Question:
As show in photo that AVD is running but not showing in Android running devices.
what is the issue?
how can i fix it ?
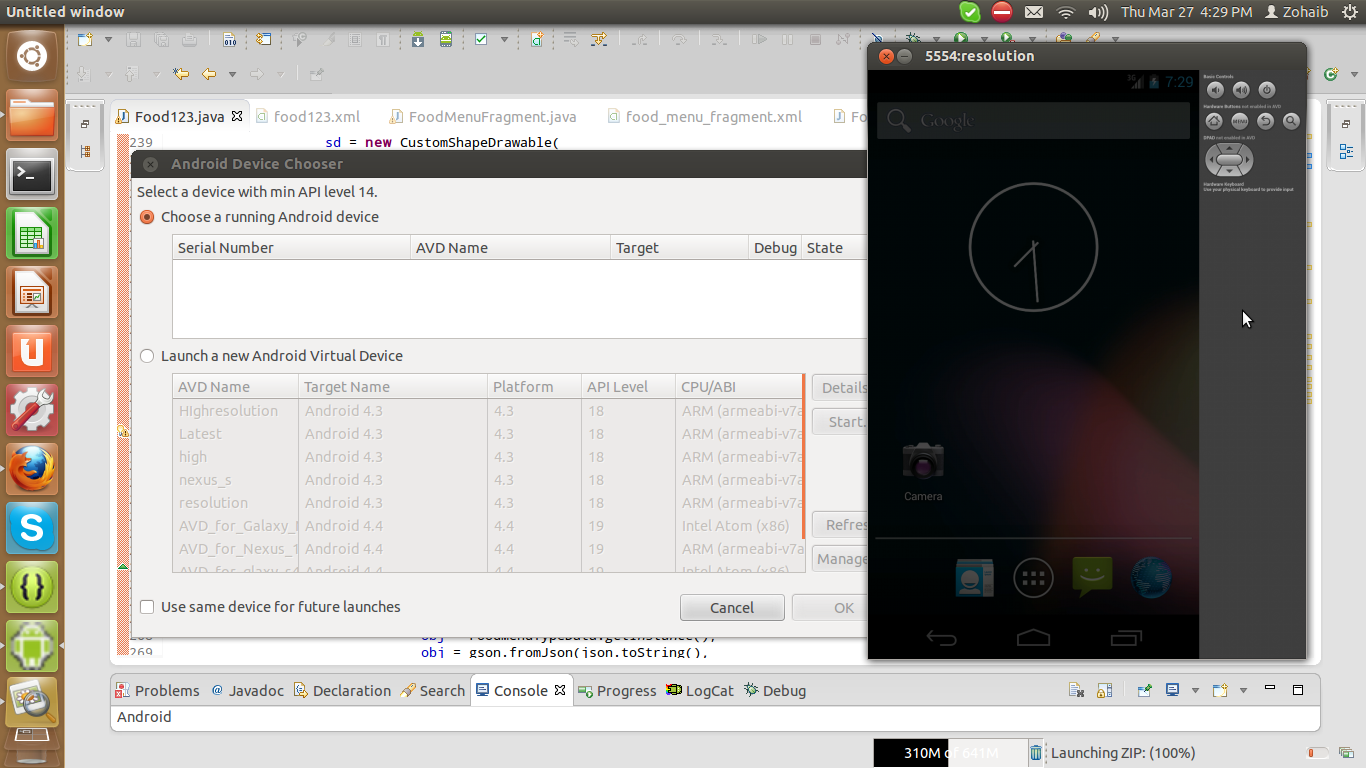
Answer: type in command line
'''
adb kill-server
adb start-server
'''
or goto ddms tab and then on left hand side select drop down and reset adb
see image